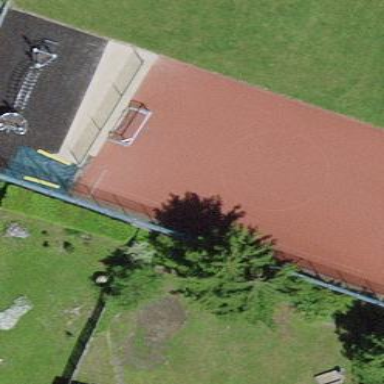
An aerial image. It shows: Athletics pitch for leisure land sports.